Field crop: maize
Growth stage: 1
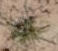
Species: salsola